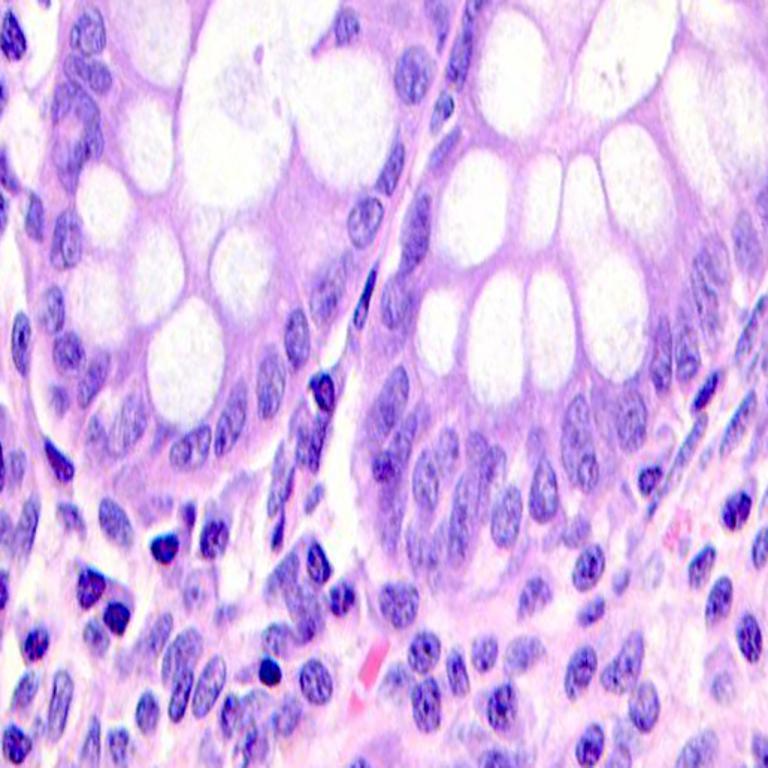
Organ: colon
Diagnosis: benign